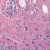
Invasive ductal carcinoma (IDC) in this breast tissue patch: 1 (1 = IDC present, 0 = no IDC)